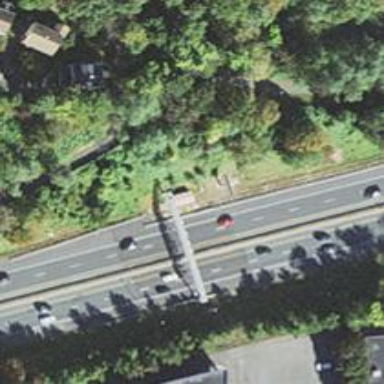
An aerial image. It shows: Toll gantry on the road.